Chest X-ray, PA view. Patient: 51 years old, sex M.
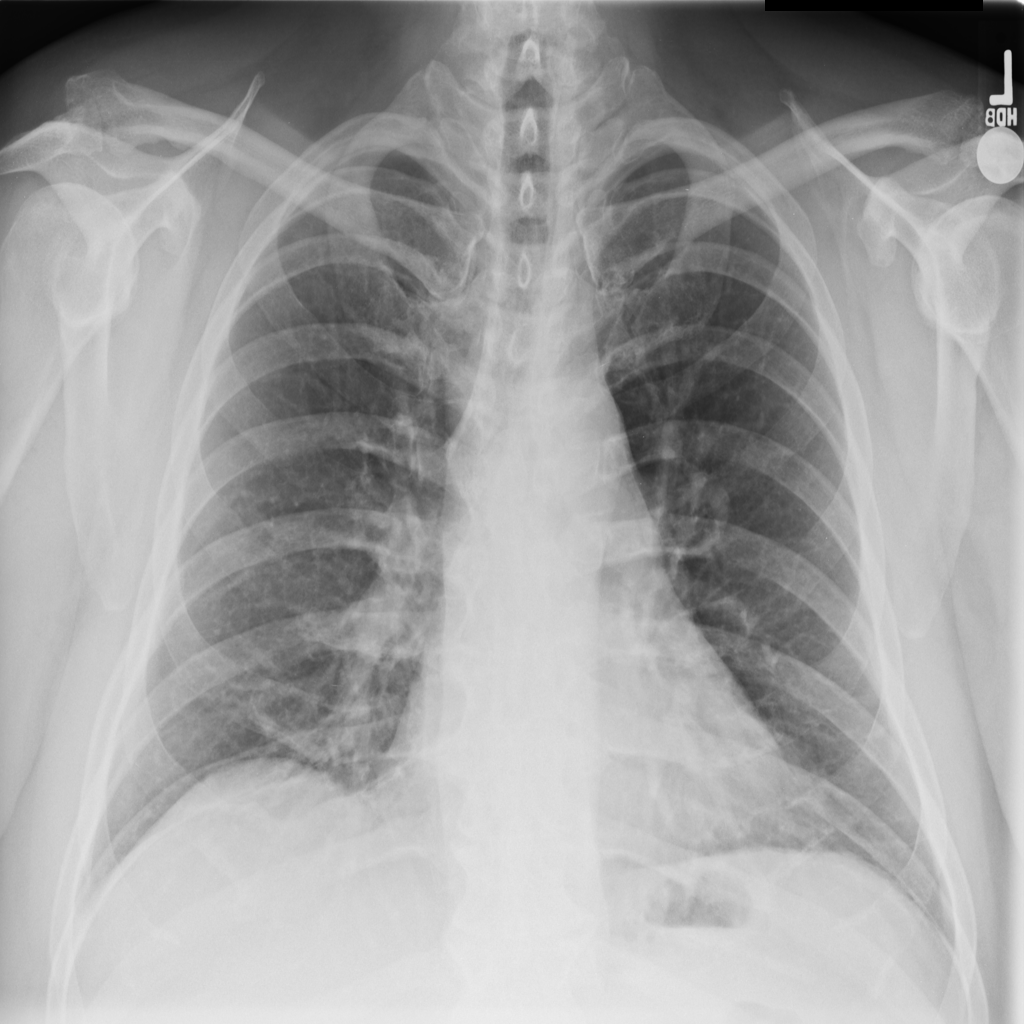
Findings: No Finding